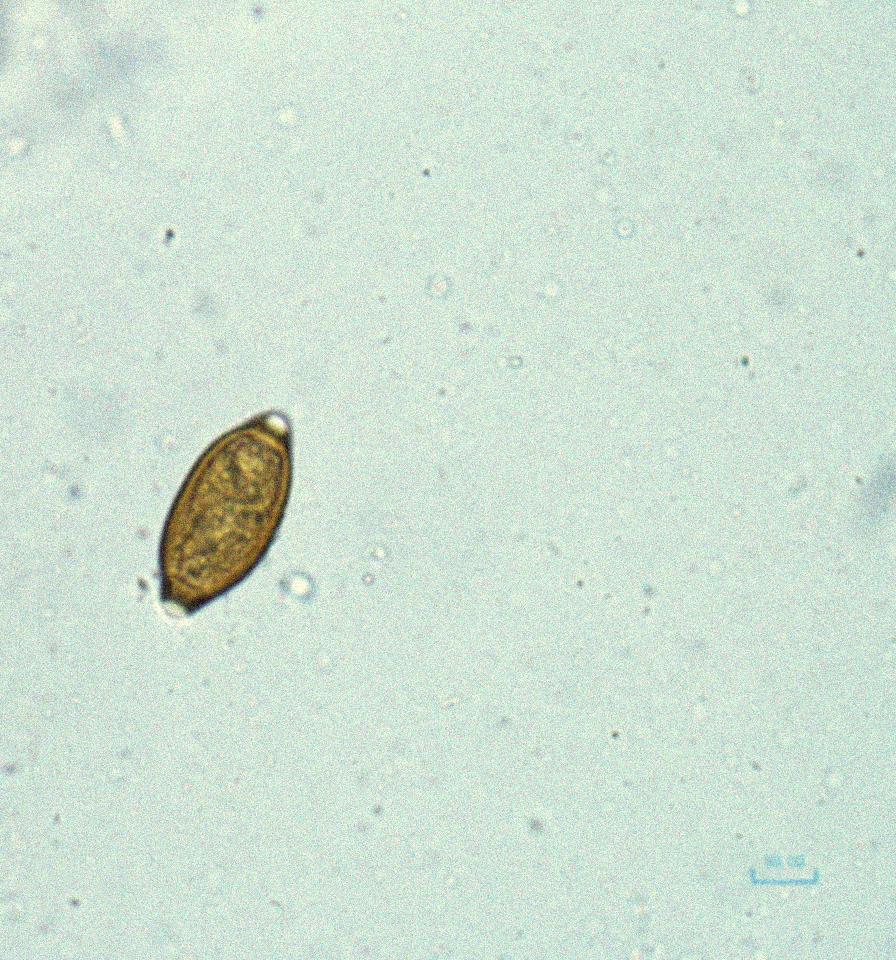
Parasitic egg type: Trichuris trichiura